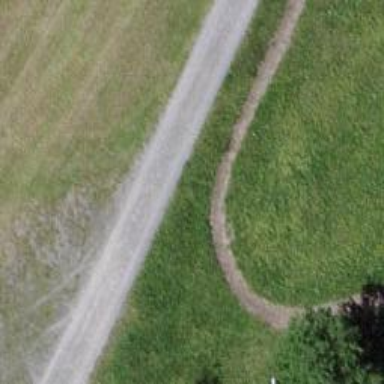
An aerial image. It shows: Unpaved track with grade2 tracktype.